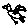
Label: bird